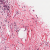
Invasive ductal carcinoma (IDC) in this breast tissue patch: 0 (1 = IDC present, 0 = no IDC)